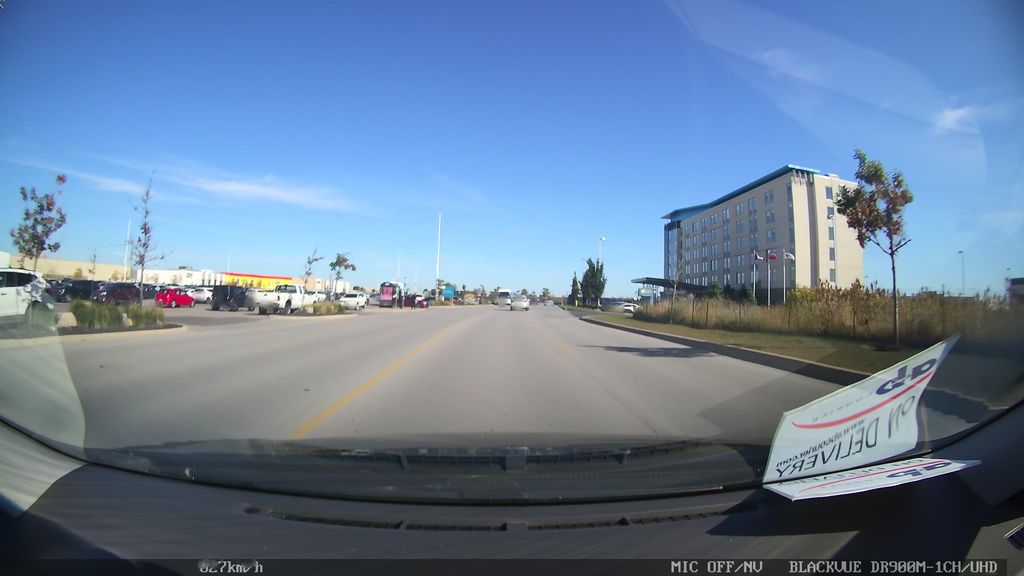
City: toronto